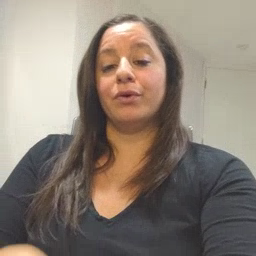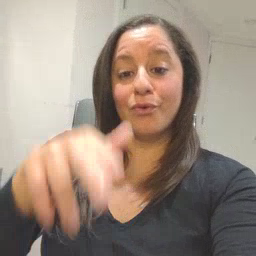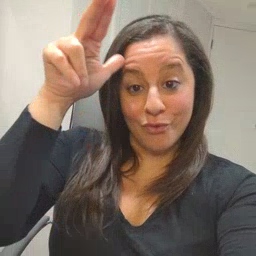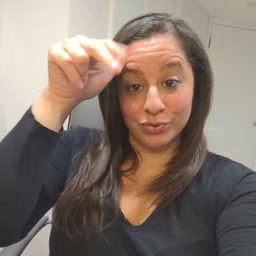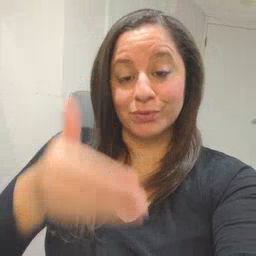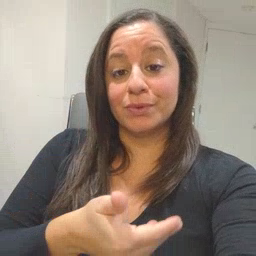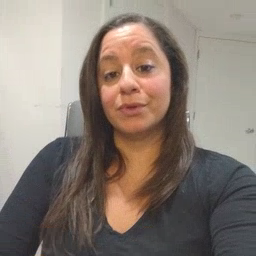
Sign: donkey